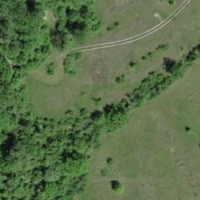
EUNIS habitat code: 45
Species observed at this site:
Euphorbia cyparissias